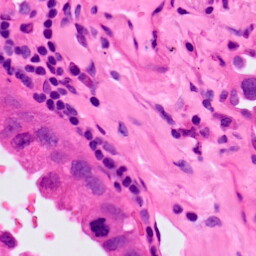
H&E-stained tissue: Lung